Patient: sex M, age 63
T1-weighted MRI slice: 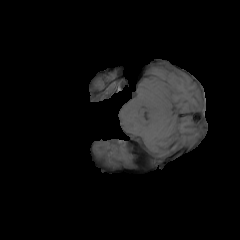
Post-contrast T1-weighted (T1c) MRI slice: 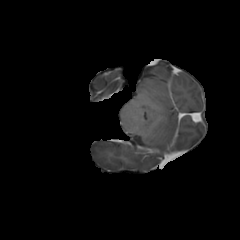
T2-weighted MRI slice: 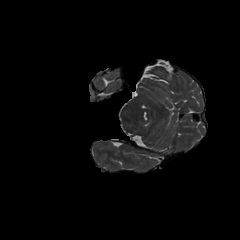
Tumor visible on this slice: no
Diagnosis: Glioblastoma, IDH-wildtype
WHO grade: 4